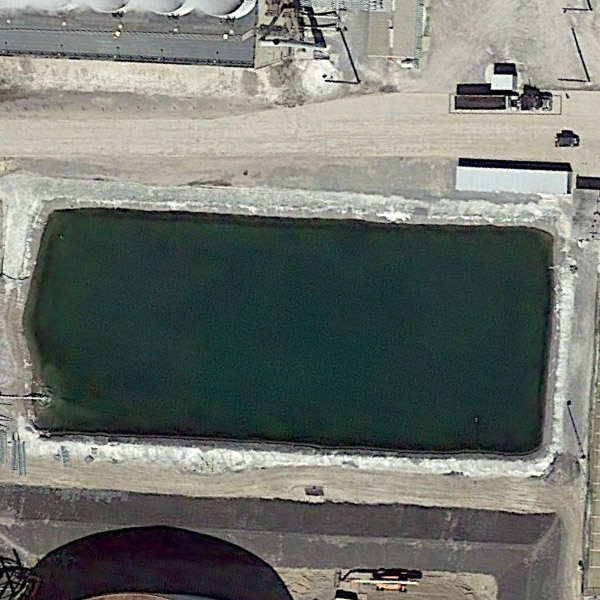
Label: Pond